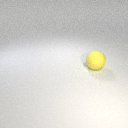
large yellow rubber sphere